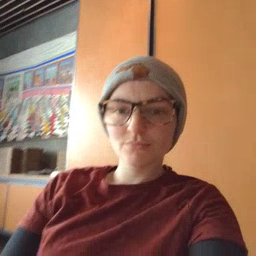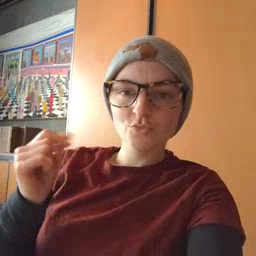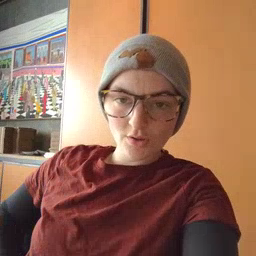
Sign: dog